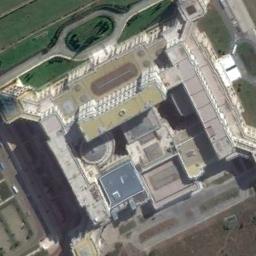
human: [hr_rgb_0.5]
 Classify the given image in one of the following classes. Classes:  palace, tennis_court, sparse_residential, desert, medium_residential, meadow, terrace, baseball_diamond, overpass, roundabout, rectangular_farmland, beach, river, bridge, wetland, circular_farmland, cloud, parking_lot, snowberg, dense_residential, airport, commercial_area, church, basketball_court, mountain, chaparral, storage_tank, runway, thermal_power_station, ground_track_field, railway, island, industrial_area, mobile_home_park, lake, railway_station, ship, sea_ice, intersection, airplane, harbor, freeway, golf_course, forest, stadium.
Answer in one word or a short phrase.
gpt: palace